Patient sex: F
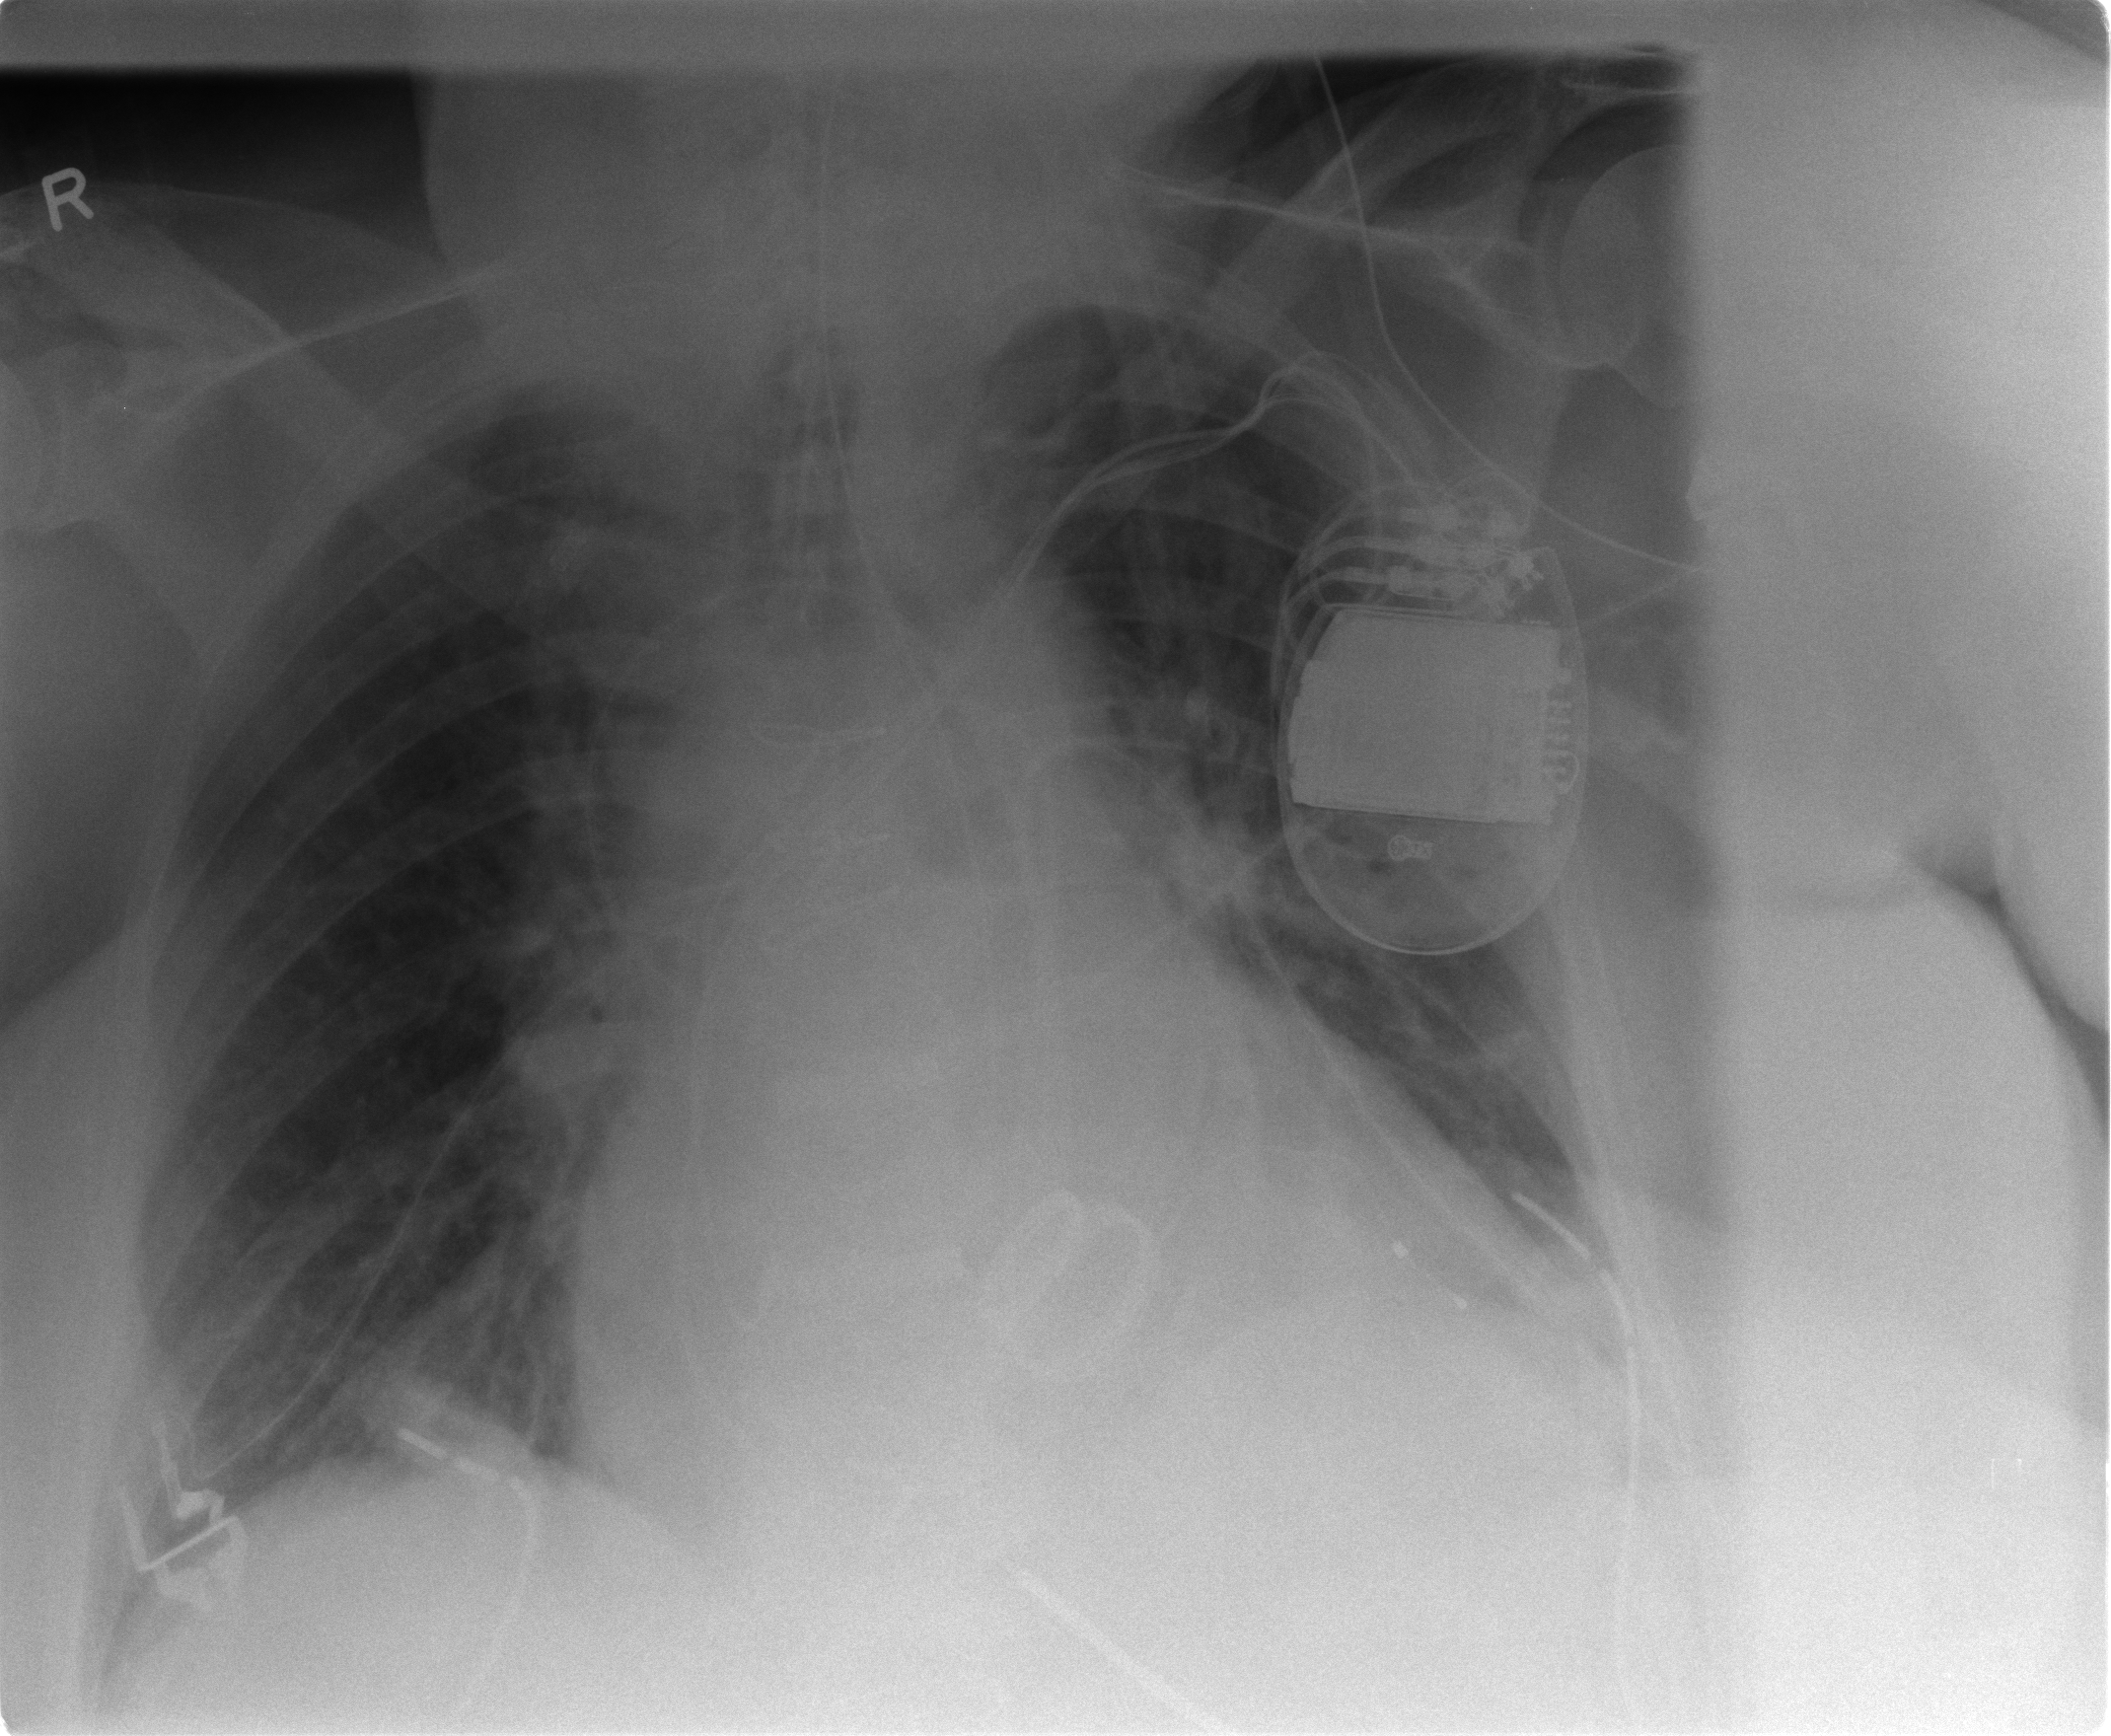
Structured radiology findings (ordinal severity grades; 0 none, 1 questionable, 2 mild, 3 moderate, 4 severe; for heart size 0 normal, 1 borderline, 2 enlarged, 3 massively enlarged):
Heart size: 2
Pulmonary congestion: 2
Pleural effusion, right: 0
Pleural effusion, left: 0
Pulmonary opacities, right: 1
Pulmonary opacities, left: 0
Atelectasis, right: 2
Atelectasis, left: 2